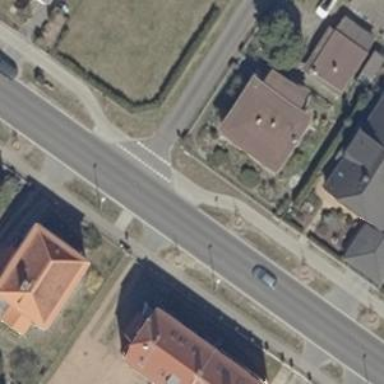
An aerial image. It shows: Road with "give way" sign.